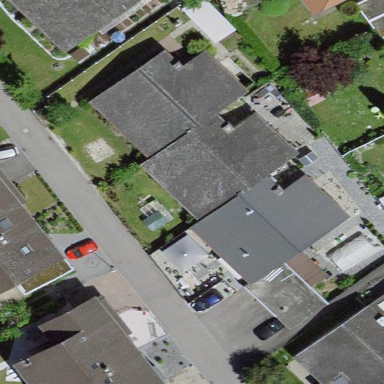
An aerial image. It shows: Terrace building.